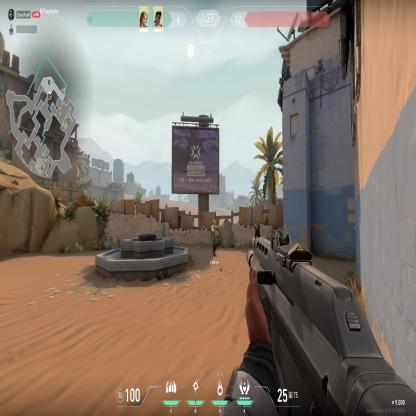
Label: teammate